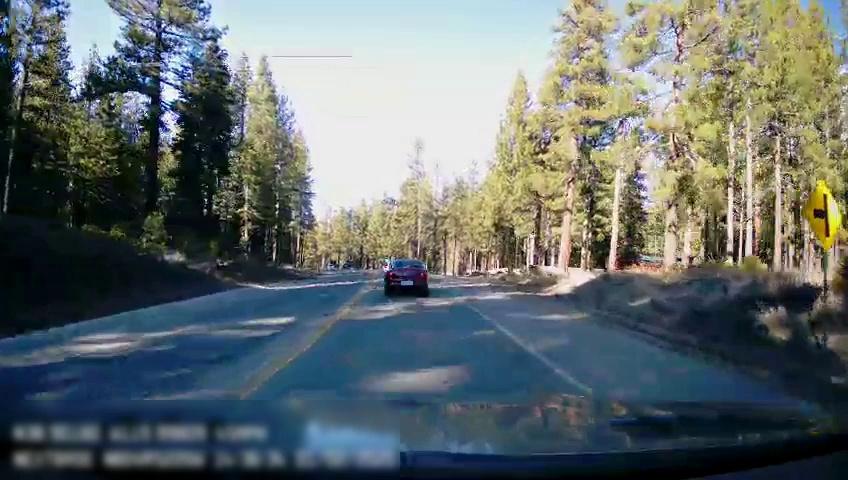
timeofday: Day
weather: Sunny
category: Drivable Space
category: Vehicles | Car
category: Lanes | Opposite Lane
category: Lanes | Current Lane
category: Lanes | Current Lane
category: Traffic | Signs